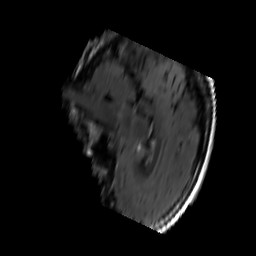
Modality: FLAIR
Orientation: sagittal
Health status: ill
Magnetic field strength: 3 T